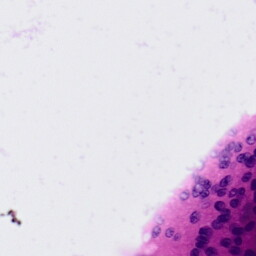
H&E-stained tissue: Colon